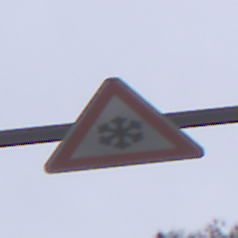
Verkehrszeichen: SchneeOderEisglaette
Umgebung: Outdoor, Nature
Tageszeit: Midday
Wetter: Overcast
Licht: Natural
Jahreszeit: Autumn
Kontrast: LowContrast